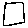
Label: square